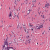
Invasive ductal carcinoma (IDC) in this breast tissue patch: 0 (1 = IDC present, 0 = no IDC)